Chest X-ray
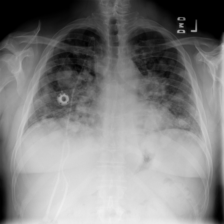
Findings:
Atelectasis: negative
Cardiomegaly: negative
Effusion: negative
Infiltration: negative
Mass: positive
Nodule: positive
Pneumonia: negative
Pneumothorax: negative
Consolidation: negative
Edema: positive
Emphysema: negative
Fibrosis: negative
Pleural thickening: negative
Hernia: negative